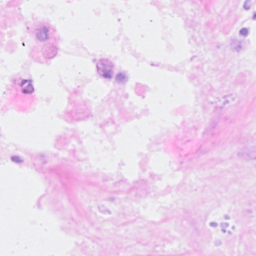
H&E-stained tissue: Breast